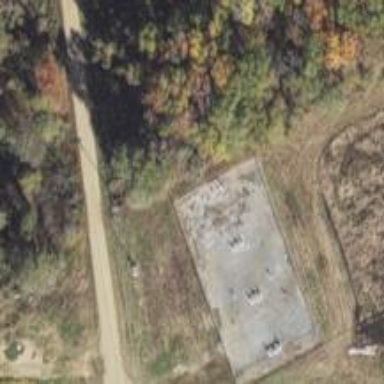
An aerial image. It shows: Fence surrounds valve group substation.